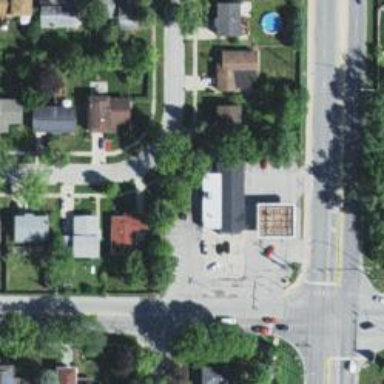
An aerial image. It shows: Convenience shop.